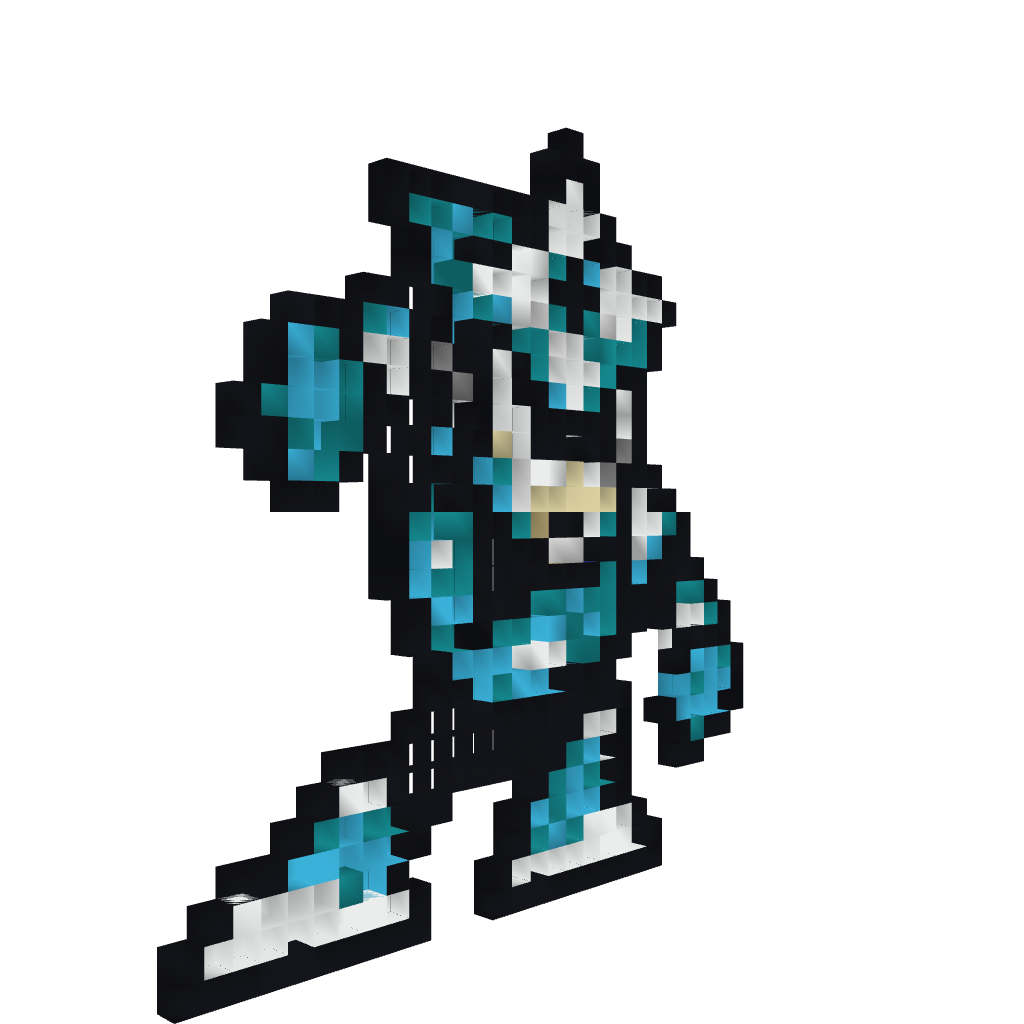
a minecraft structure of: Shadow Man